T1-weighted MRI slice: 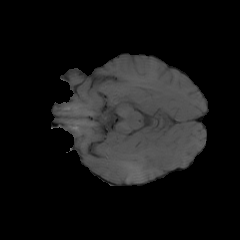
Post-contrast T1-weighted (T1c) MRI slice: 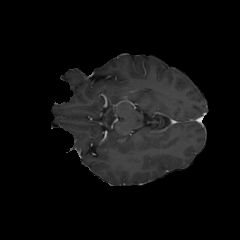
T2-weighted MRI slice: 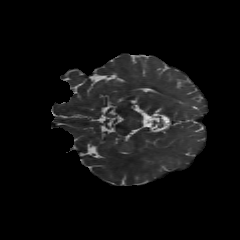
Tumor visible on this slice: no